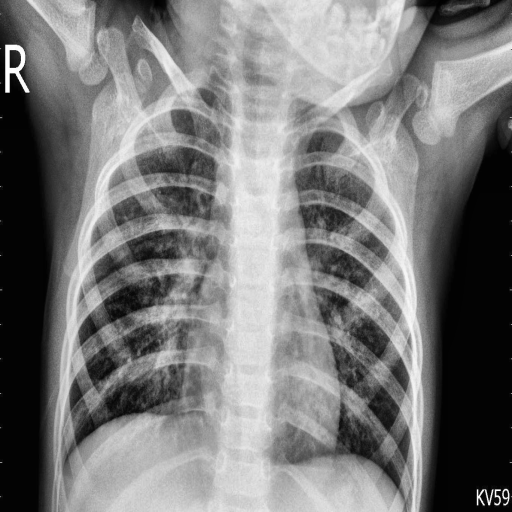
Finding: PNEUMONIA